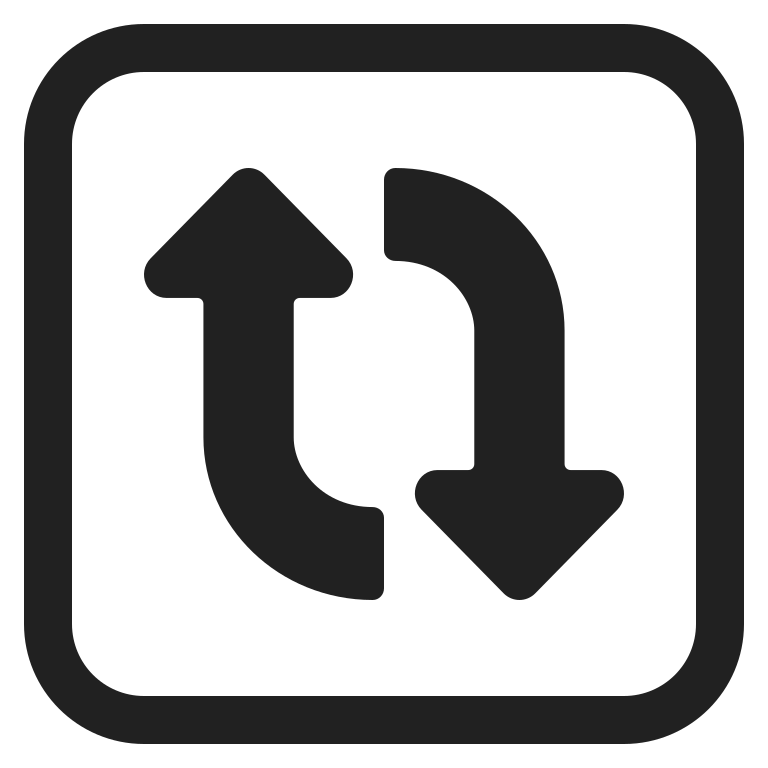
clockwise vertical arrows high contrast